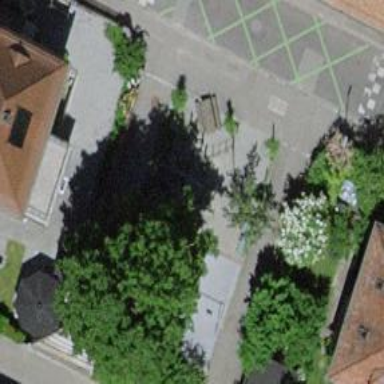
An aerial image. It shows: Playground with various play structures.